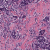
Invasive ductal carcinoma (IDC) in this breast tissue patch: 1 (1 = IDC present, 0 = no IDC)